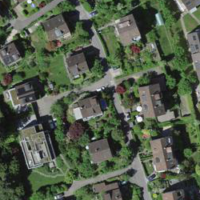
EUNIS habitat code: 55
Species observed at this site:
Corylus avellana